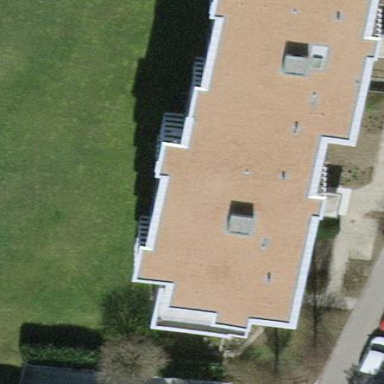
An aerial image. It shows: Flat-roofed apartment building.